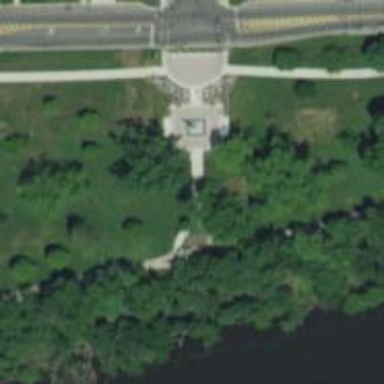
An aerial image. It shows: Historic memorial.